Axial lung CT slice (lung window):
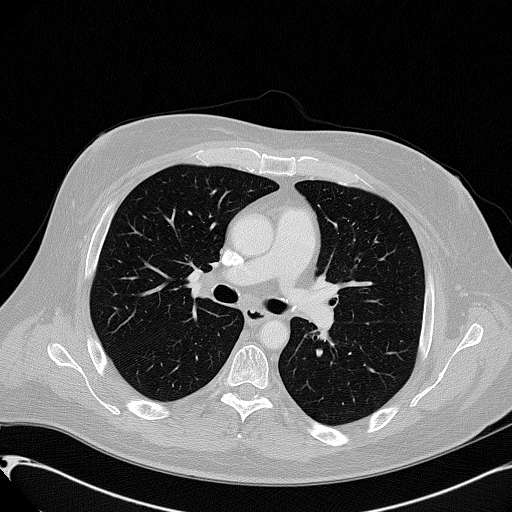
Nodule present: no